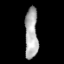
Tissue: lung
Cell type: Epithelial cells
Senescence score: 0.2277
Nuclear area (px): 648
Mean DAPI intensity: 172.853